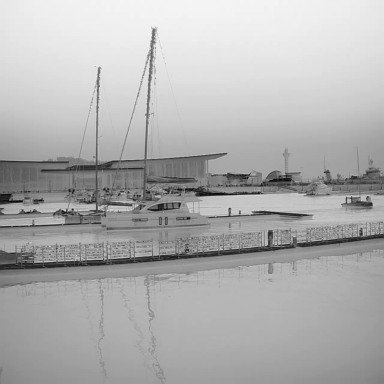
There are four objects shown in the infrared image, including three sailboats, and a canoe.